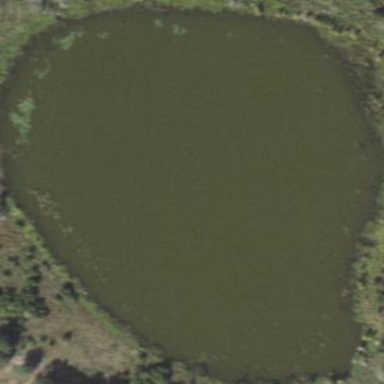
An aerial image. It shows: Reservoir of natural water.